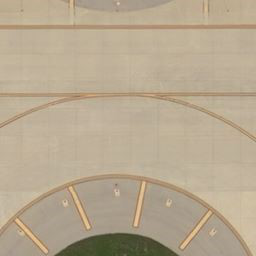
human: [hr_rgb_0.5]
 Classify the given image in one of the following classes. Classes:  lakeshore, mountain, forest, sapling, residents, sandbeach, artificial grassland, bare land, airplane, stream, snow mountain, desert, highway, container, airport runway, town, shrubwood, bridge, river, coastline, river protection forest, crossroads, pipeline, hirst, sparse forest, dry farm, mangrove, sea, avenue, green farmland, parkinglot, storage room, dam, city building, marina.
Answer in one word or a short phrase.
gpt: airport runway